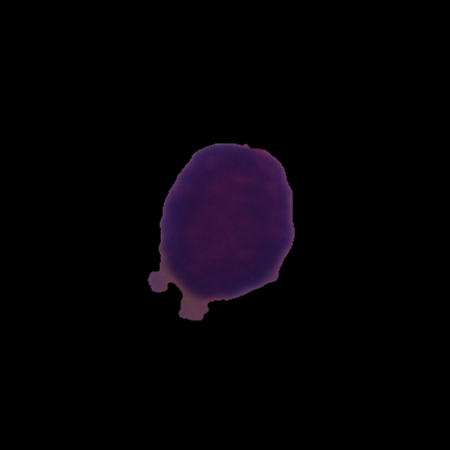
Label: healthy